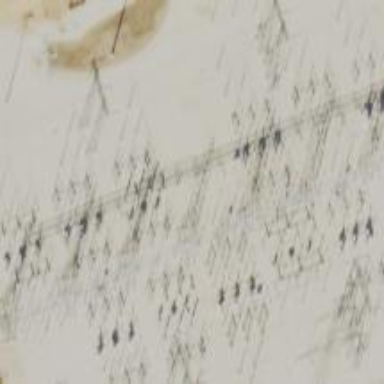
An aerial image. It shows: Switch used for power control.